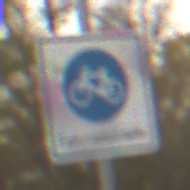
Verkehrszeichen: BeginnFahrradstrasse
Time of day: MorningAfternoon
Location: Outdoor (Nature)
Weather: Overcast
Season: NotSpecified
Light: Natural